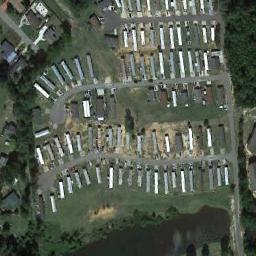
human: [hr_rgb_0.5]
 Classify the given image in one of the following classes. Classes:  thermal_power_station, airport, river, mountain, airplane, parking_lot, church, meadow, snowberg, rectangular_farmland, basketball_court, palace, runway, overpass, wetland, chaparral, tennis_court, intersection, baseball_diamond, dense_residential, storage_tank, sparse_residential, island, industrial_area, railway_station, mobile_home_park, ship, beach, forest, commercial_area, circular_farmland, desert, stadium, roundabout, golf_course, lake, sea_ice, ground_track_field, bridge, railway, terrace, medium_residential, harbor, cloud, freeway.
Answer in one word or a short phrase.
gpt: mobile_home_park